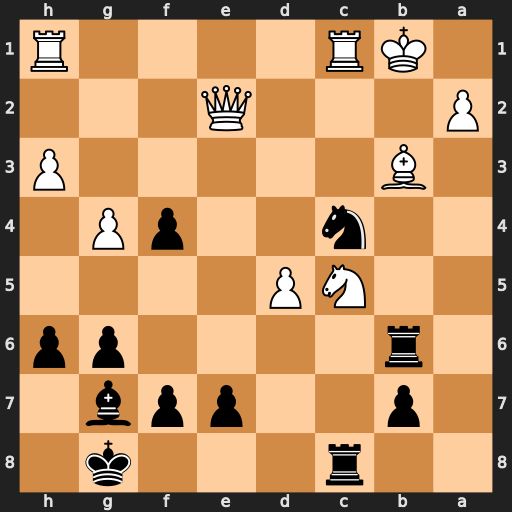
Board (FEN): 2r3k1/1p2ppb1/1r4pp/2NP4/2n2pP1/1B5P/P3Q3/1KR4R
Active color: b
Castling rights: -
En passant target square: -
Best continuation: Na3#